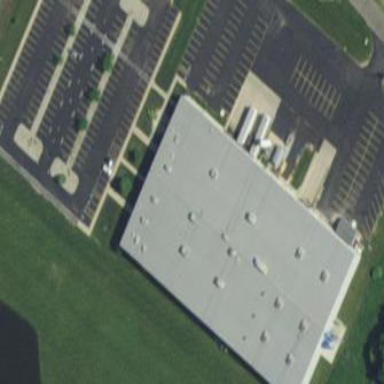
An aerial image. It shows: Industrial building.